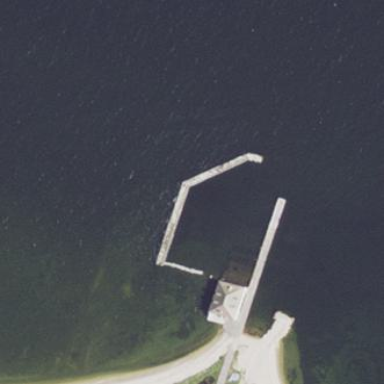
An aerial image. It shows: Breakwater structure.